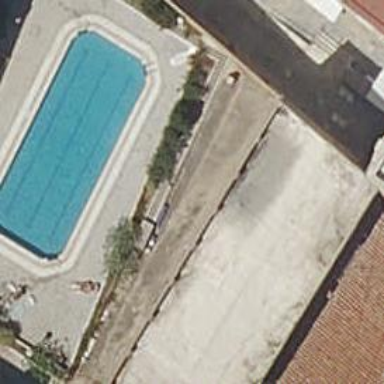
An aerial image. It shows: Swimming pool located in leisure land.